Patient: sex M, age 44
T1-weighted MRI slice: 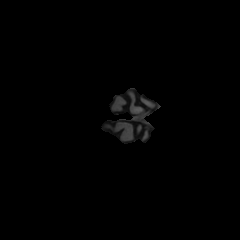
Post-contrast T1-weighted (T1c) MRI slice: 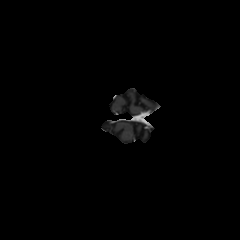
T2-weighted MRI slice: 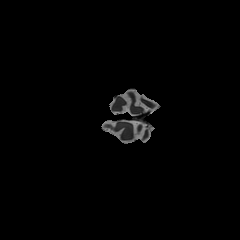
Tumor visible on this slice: no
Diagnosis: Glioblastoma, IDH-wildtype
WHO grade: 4